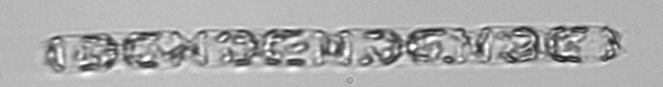
Label: Cerataulina_pelagica